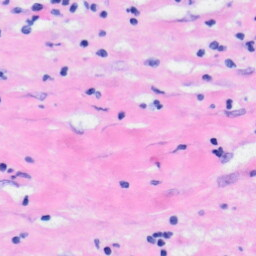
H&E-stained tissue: Liver